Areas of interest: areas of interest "Beijing Zoo Popularization of Science Museum"
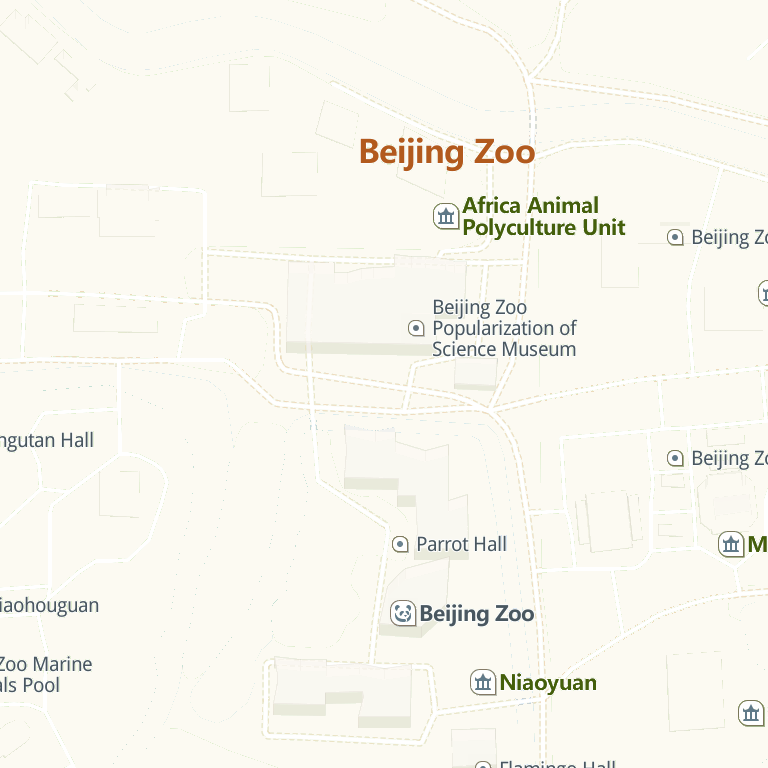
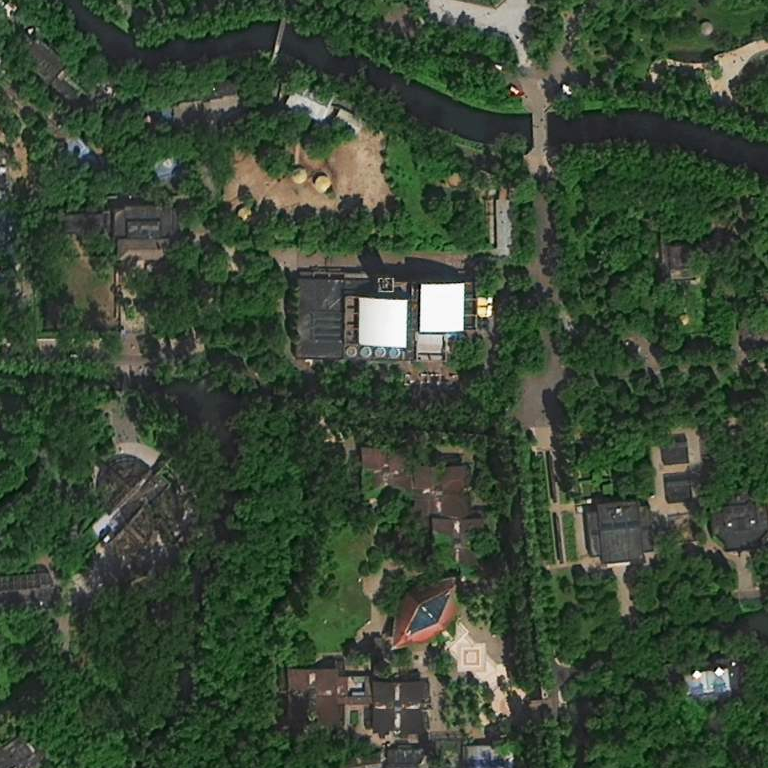